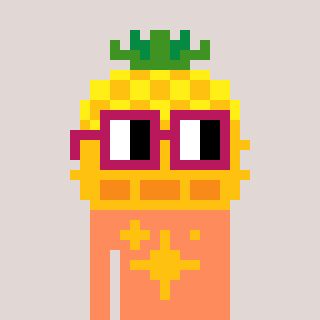
a pixel art character with square dark red glasses, a pineapple-shaped head and a peachy-colored body on a warm background